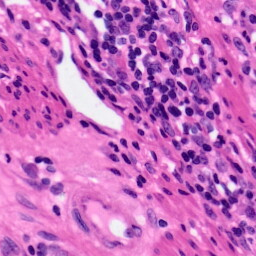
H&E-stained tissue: Pancreatic